Question: As illustrated, I have a container view (B) which resides inside of a view with other controls on it (A). The container view (B) holds a collection view, which I would like to update whenever a button is pressed on view (A).
I have gone through the <URL> but feel I must be missing something. My natural response when wanting to communicate between UIViewControllers is to go off and build something based on either a callback or other delegate mechanism. Before I reinvent the wheel, any thoughts?
Currently when I click the buttons in the view, my collection data is updated and I call setNeedsDisplay and reloadData on the collection view (accessed via the childViewControllers property). I've tried calling setNeedsDisplay on the container view itself as well (no joy).
BTW - I have reviewed similar SO questions, which do not provide a matching use-case but do seem to indicate a lack of insight on this particular type of issue (if I've missed a great answer please let me know):
<URL>

Please note that I've shared my solution below but additional answers are still welcome (especially if it's a better way)
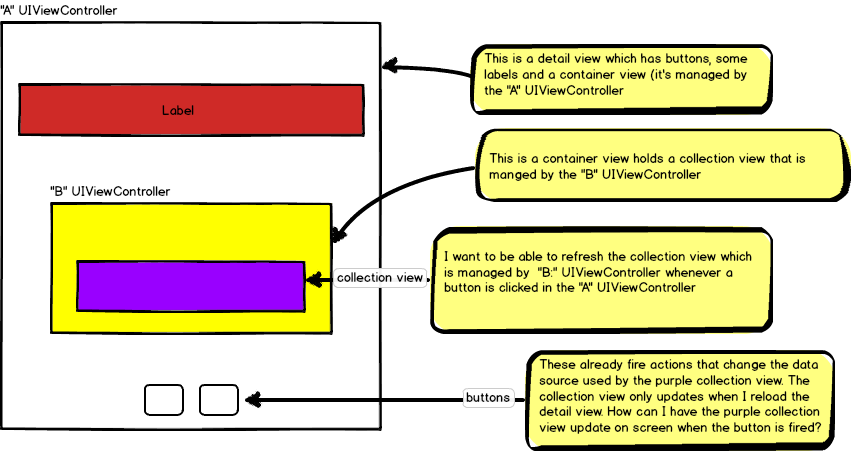
Answer: Since my search of the community showed marginal information on this topic, I am sharing my solution. I added a callback function on my data controller. Then upon closer inspection of <URL>:

In my .h file for my data controller
//above @interface
'''
typedef void (^CallbackBlock)();
'''
//within @interface
'''
@property (strong, nonatomic) CallbackBlock onDataUpdated;
'''
//within my data controller method where data was changed
'''
[DataManager sharedManager].onDataUpdated(); //singleton, i know...
'''
//alternative to above singleton
'''
__weak DataManager* weakSelf = [[DataManager alloc]init];
weakSelf.onDataUpdated();
'''
//In my UIViewController (B) subclass
'''
@property (strong,nonatomic)DataManager* controller;
'''
//In my view did load of UIVC (B)
'''
self.controller = [DataManager sharedManager];
__weak ProgressViewController* weakSelf = self;
self.controller.onDataUpdated = ^(){
//perform my action
[weakSelf setData:nil]; //remove existing data
[weakSelf setData:[self getSomeData]]; //get some new data
[[weakSelf progressCollectionView]reloadData];
[[weakSelf progressCollectionView] setNeedsDisplay];
};
'''
1. UIVC (A) receives button click
2. Data Manager class fires the data updated event at end of method execution for step 1
3. UIVC (B) instantly reloads the data without refreshing other subviews of UIVC (A)